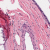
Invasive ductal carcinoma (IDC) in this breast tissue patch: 0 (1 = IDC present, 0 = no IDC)